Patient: sex F, age 60
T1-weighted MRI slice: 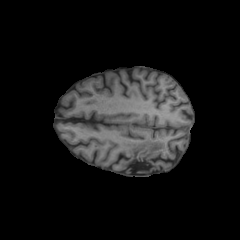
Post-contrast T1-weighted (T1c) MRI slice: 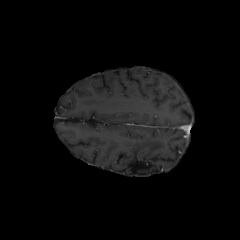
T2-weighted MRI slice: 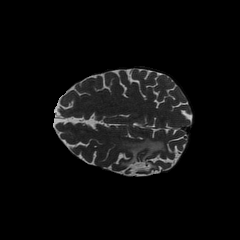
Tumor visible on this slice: yes
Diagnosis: Glioblastoma, IDH-wildtype
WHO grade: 4